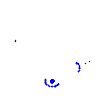
Particle: electron